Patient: sex M, age 38
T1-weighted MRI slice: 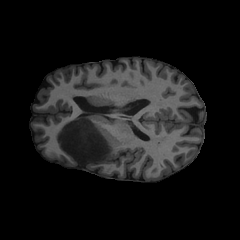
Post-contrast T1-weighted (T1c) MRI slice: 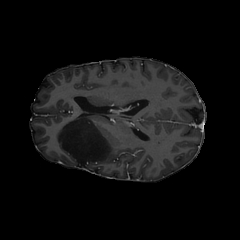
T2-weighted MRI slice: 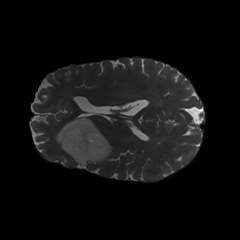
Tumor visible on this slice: yes
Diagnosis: Astrocytoma, IDH-mutant
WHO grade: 3